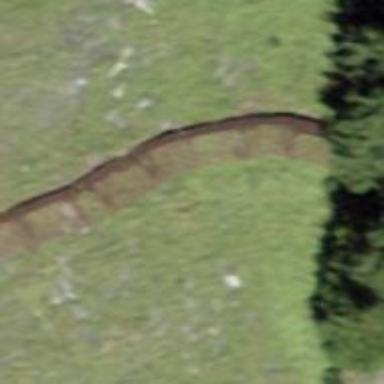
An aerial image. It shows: Avalanche protection barrier.